Question: I got draggable li - elements and droppable boxes - using jQuery UI.
My structure:

A list of 3 permission types
'''
<ul>
<li data-action="create">Create</li>
<li data-action="edit">Edit</li>
<li data-action="delete">Delete</li>
</ul>
'''
And 3 areas to drop:
'''
<div class="row">
<div class="col-md-3 col-sm-6">
<h3>Server</h3>
<ul class="box" data-type="server"></ul>
</div>
<div class="col-md-3 col-sm-6">
<h3>Games</h3>
<ul class="box" data-type="games"></ul>
</div>
<div class="col-md-3 col-sm-6">
<h3>User</h3>
<ul class="box" data-type="user"></ul>
</div>
</div>
'''
I added data-type and data-action attributes for better handling.
My current jQuery code for draggable and droppable:
'''
$("#rights > ul > li").draggable({
appendTo: "body",
helper: "clone"
});
$("#rights ul.box").droppable({
activeClass: "helperclass",
hoverClass: "ui-state-hover",
accept: ":not(.ui-sortable-helper)",
drop: function(event, ui) {
$(this).find(".placeholder").remove();
$("<li></li>").html(ui.draggable.text() + '<span class="close">x</span>').appendTo(this);
}
});
$("#rights").on('click', '.close', function () {
$(this).parent().slideUp(200, function() { $(this).remove(); } );
});
'''
This works perfect - but now i want to write the data in my MySQL DB.
Perfect would be an array with strings like this:
So if submit i think i have to store all dropped elements in an array - but i don't know how to get them (then set it as value of hidden-field):
'''
$('#userForm').submit(function() {
$('#rights .box').each(function() {
var currentBox = $(this).data('type');
//Get all data-actions for this box
});
});
'''
: <URL>
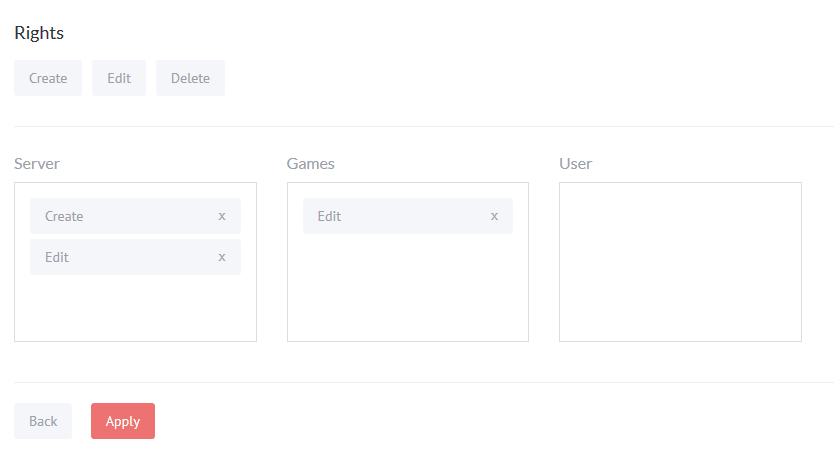
Answer: You can try this code:
'''
var result = {};
$('ul.box').each(function () {
var type = $(this).attr('data-type');
var elements = [];
$(this).find('li').each(function () {
elements.push($(this).text());
});
result[type] = elements
});
'''
Demo :<URL>
Note: Click on the button and see the results in console